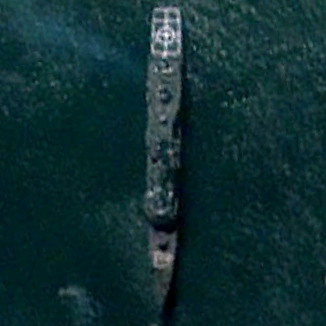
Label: cruiser